Question: What Web Framework would you use to realize the the interface of the following desktop application that performs side-by-side text comparison. More exactly what is in UI:
- - - - -
Please, one framework per answer. Provide pros/cons of the approach.
Note: this question is a split from <URL>, where the community tried to solve my problems with Vaadin, but I have heard no real analysis.

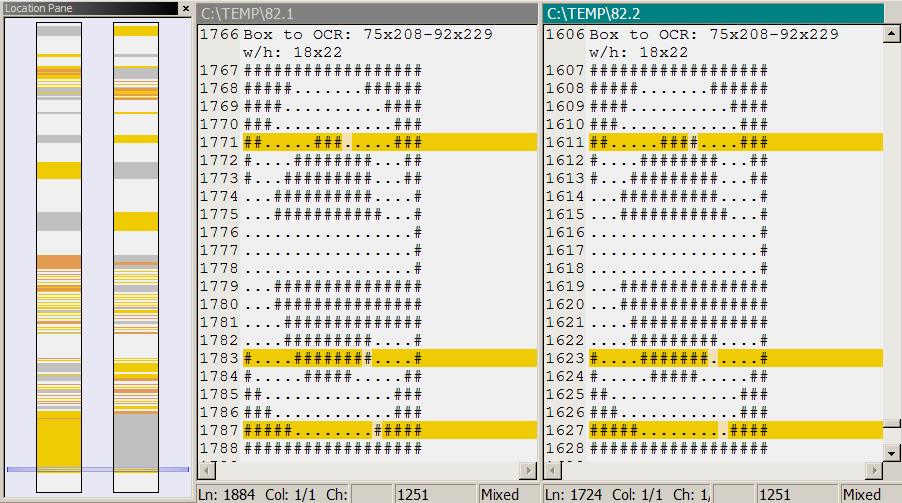
Answer: In your case, you don't have much of a choice. No matter what framework/language/compiler etc you will take, you will be coding a lot of low level stuff.
So your weapon of choice will be JavaScript or GWT (the choice depends on what you prefer/have more expirience). But in any case you will be working with DOM itself a lot, using some component framework is out of question, you won't be able to get any performance out of highlevel component framework.
So my suggestion is to use JavaScript (with <URL>.